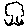
Label: tree